Question: The subject of NULL values size has been discussed in many topics like <URL>.
I could understand that if the row is of fixed size, 'int' or 'varchar(x)' NULL valeus take space (zeros if the attribute is 'int' or spaces if the attribute is 'varchar(x)') + 1 byte for NULL bitmap.
I created a table with two attributes:
'CREATE TABLE Person (id int NULL, name VARCHAR(50) NULL)'.
And used the <URL> to get for each row the size in B:

I could read from the table these facts:
- The first three rows: 1 byte per each letter + 1 byte for NULL bitmap.
- The 4th row: 2 NULL bitmaps.- The last two rows: 4 bytes of int + 1 byte for NULL bitmap.
I'm using SQL Server Management Studio 2014. Did norms change?
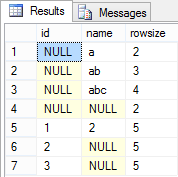
Answer: 1. The script you used is wrong. Using datalength() will not retrieve physical length.
2. Your expectations are incorrect. Variable length fields do not take 'spaces' for NULLs, and actually ints may also not take 0s, subject to row compression.
Use <URL> to better understand some alternatives.